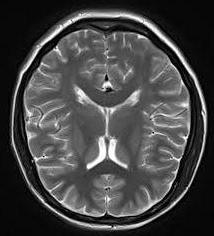
Label: notumor